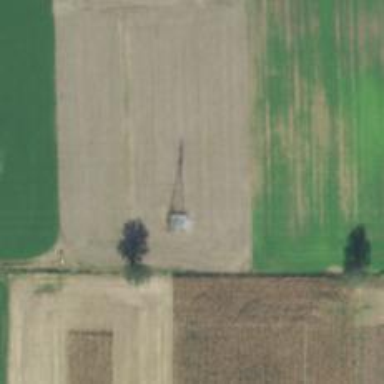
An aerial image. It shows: Lattice structure tower.